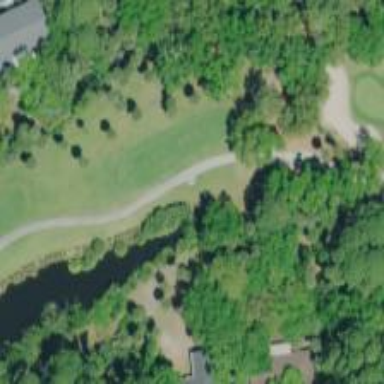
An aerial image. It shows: Golf cartpath that is also road path.